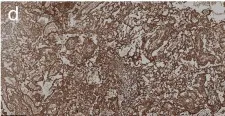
The operative findings and histopathology. (D) Photomicrograph of immunohistochemical staining revealed that the majority of the tumor cells were strongly positive for alpha-fetoprotein (AFP) in the cytoplasm. [Original magnifications:. 100x.
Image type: pathology (immunostaining)